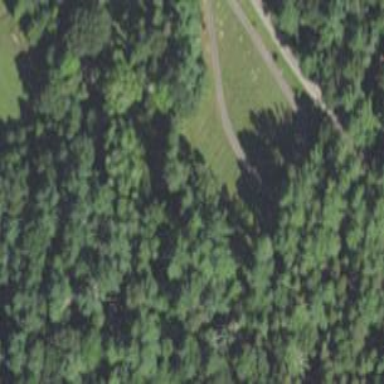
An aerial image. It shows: Cemetery that holds historical significance.